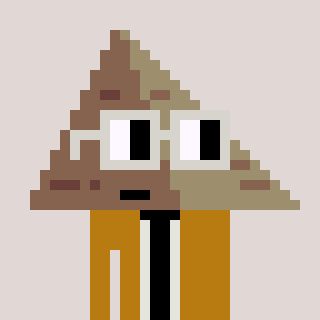
a pixel art character with square light gray glasses, a pyramid-shaped head and a gold-colored body on a warm background